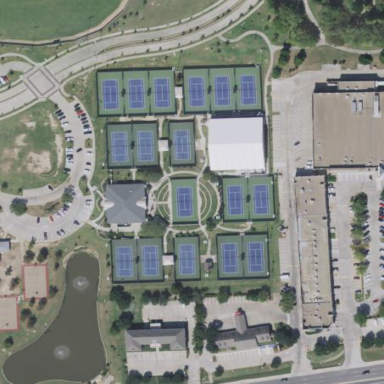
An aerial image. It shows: Sports centre dedicated to tennis.